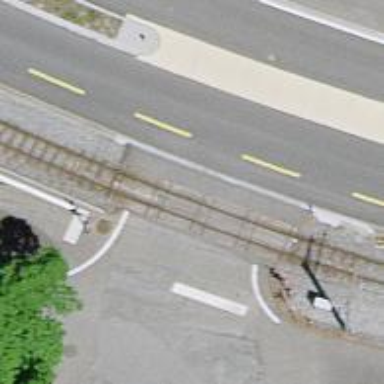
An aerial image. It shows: Railway crossing.